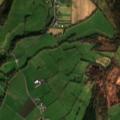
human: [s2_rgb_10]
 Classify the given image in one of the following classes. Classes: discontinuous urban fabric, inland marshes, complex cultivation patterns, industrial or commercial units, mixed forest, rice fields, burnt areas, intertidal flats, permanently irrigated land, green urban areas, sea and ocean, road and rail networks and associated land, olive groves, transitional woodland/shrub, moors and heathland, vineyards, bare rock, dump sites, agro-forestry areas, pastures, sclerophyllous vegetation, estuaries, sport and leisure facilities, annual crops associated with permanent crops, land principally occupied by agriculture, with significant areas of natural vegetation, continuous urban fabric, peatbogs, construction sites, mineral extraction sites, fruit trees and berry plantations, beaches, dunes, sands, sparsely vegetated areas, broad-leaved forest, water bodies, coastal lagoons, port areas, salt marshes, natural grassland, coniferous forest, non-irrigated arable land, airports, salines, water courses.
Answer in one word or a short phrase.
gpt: pastures, land principally occupied by agriculture, with significant areas of natural vegetation